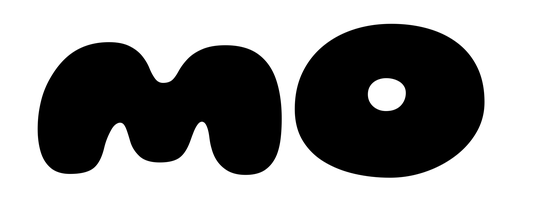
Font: Gluten_Black